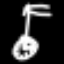
Label: hourglass